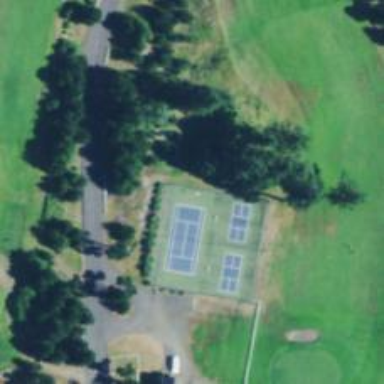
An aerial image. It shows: Basketball court on leisure land pitch.